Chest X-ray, AP view. Patient: 51 years old, sex F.
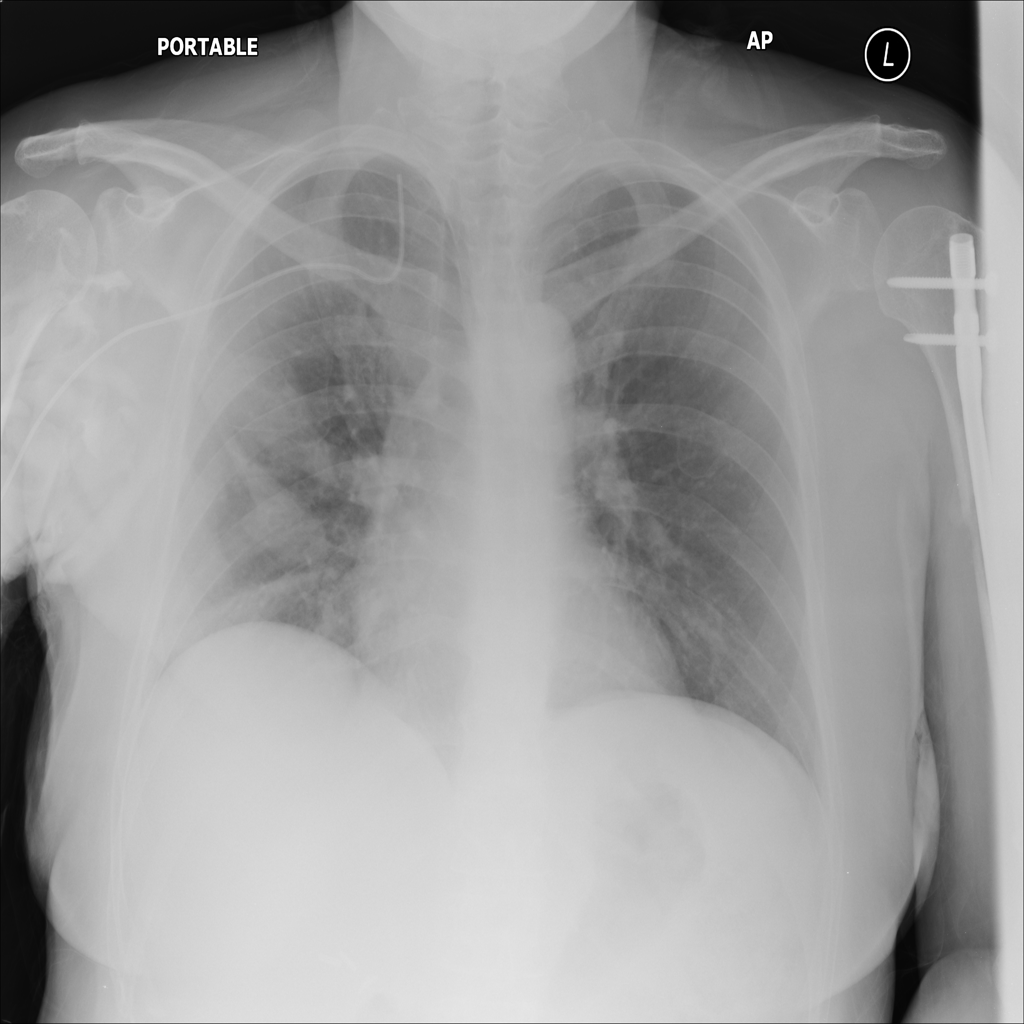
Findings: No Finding